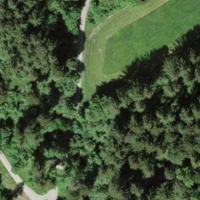
EUNIS habitat code: 43
Species observed at this site:
Neottia nidus-avis